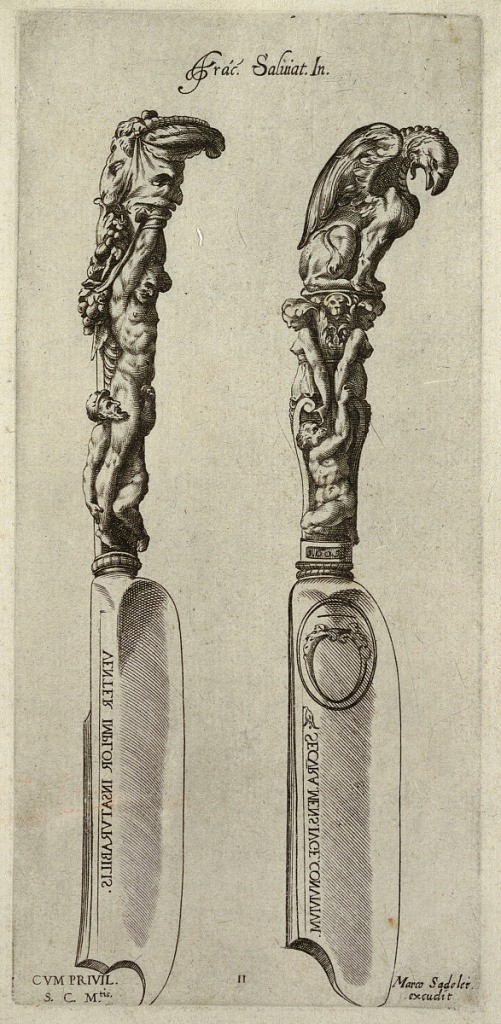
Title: Two Knives
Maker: Francesco Salviati, Italian, 1510 – 1563
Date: ca. 1640
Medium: Engraving on off-white laid paper
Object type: Print
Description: Both knives with heavily ornamented handles. At left, carving knife with hook-tipped blade has handle decorated with figure of bound Marsyas with his hands above his head as bearded man kneels between his legs and grasps his genitals. At right, broad-blade servivng knife with rounded blunt tip; handle displays Apollo's griffin above two bare-breasted female figures with a bearded man (perhaps Olympus) at their feet.